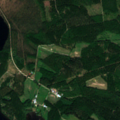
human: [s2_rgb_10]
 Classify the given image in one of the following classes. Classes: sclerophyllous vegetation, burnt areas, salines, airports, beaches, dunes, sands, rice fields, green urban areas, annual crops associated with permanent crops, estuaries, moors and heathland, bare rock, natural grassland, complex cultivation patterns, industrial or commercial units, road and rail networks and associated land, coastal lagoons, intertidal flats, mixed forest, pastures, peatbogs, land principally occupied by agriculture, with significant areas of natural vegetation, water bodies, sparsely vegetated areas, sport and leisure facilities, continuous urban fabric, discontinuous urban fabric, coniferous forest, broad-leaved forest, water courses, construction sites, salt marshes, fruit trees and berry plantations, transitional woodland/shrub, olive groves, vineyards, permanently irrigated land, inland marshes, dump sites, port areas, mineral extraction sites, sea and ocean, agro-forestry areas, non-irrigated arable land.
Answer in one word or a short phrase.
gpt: coniferous forest, mixed forest, water bodies